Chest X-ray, AP view. Patient: 61 years old, sex F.
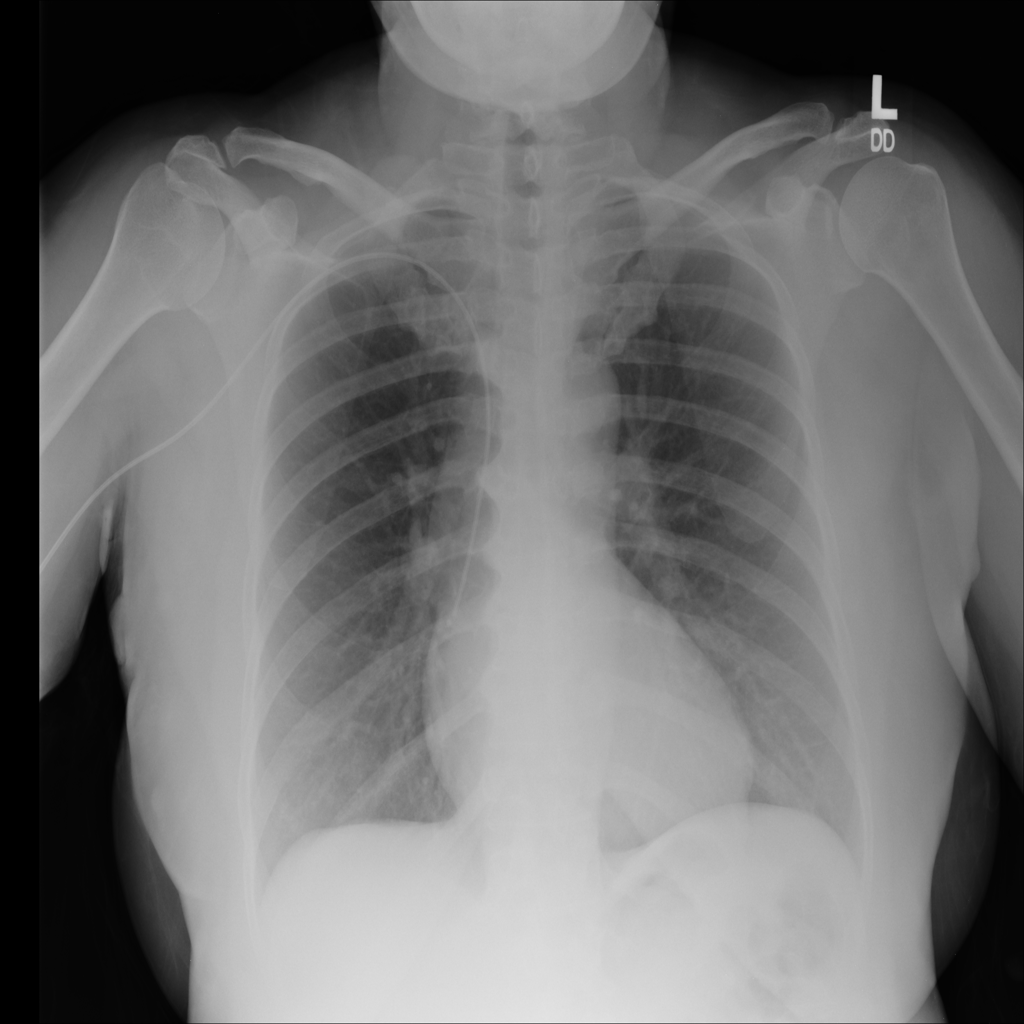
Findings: No Finding